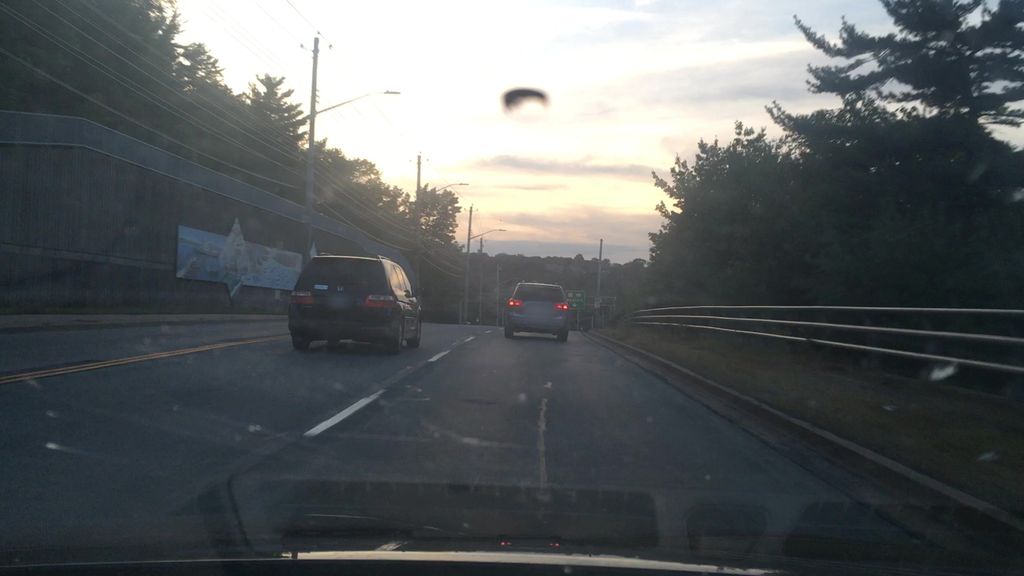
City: halifax